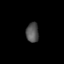
Tissue: prostate
Cell type: T cells
Senescence score: 0.3538
Nuclear area (px): 243
Mean DAPI intensity: 83.111